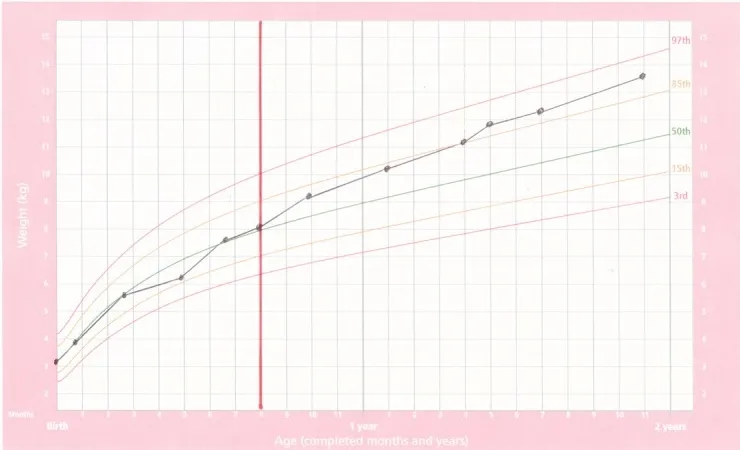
Weight for age chart for Baby A; the dark solid vertical line denotes intervention with DHM.
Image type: chart (chart)